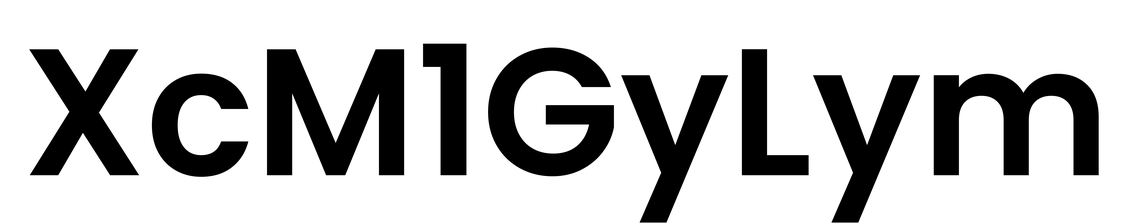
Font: Poppins-SemiBold